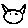
Label: cat